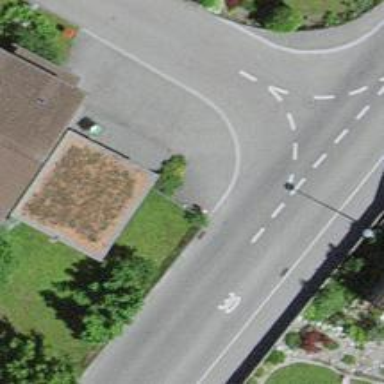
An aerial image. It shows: Zebra crossing on the road.